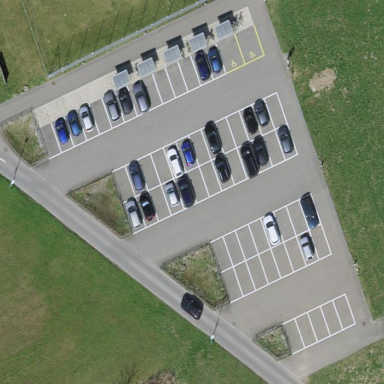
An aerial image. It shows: Parking area with surface.